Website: home-depot
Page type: customer-info-address
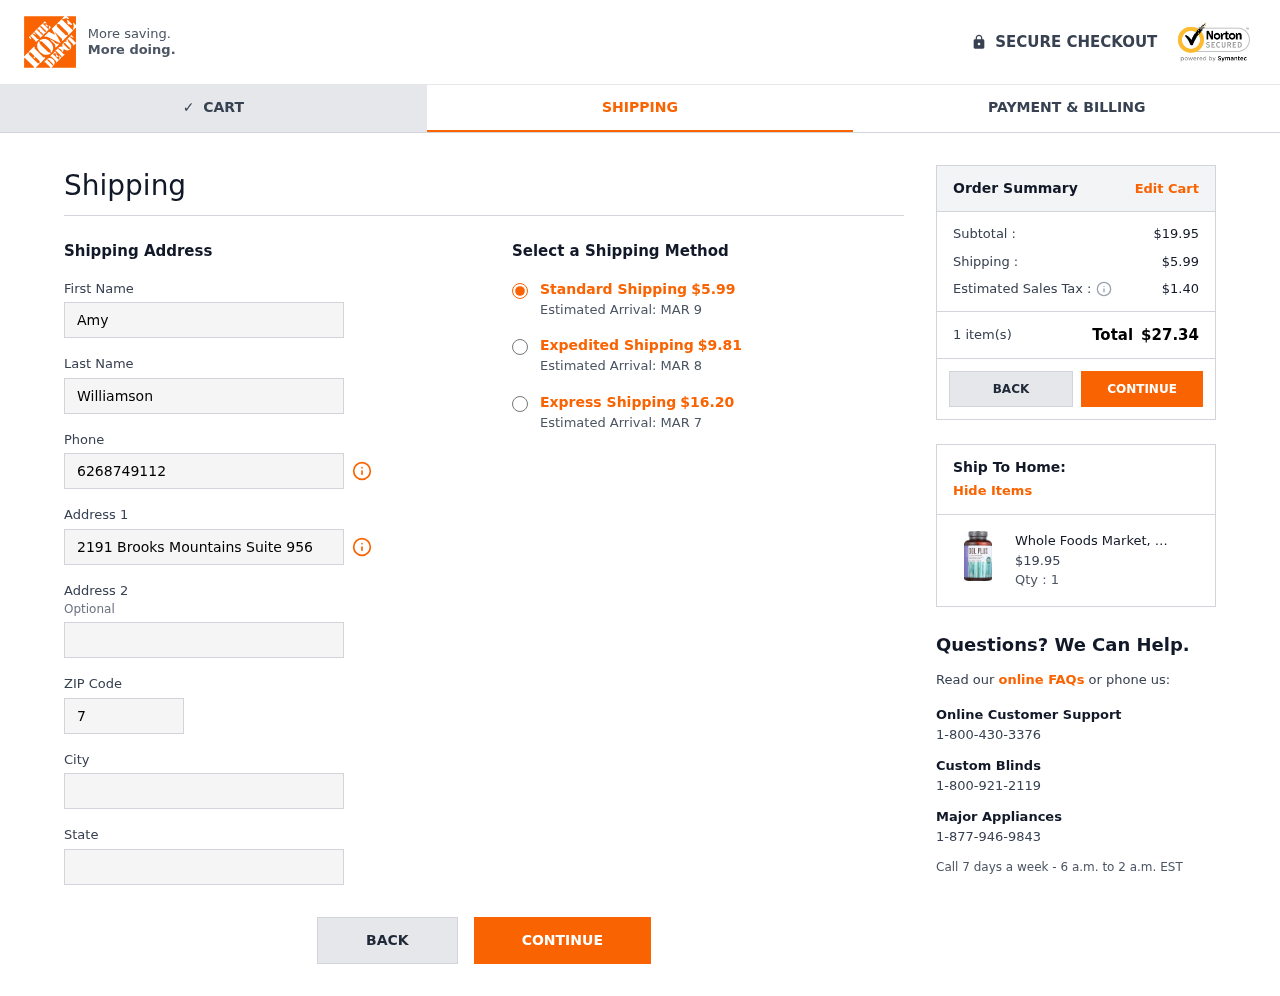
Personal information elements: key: PII_CITY
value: Fordfort
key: PII_FIRSTNAME
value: Amy
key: PII_LASTNAME
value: Williamson
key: PII_PHONE
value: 6268749112
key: PII_POSTCODE
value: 72467
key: PII_STATE
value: New Jersey
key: PII_STREET
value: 2191 Brooks Mountains Suite 956
Product elements: key: PRODUCT1_NAME
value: Whole Foods Market, DGL Plus, 100 ct
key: PRODUCT1_PRICE
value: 19.95
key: PRODUCT1_QUANTITY
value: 1
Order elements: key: ORDER_SHIPPING_COST
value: $5.99
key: ORDER_DELIVERY_DATE
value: Estimated Arrival: MAR 9
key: ORDER_SHIPPING_COST_EXPEDITED
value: $9.81
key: ORDER_DELIVERY_DATE_EXPEDITED
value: Estimated Arrival: MAR 8
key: ORDER_SHIPPING_COST_EXPRESS
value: $16.20
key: ORDER_DELIVERY_DATE_EXPRESS
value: Estimated Arrival: MAR 7
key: ORDER_SUBTOTAL
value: $19.95
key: ORDER_TAX
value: $1.40
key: ORDER_NUM_ITEMS
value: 1 item(s)
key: ORDER_TOTAL
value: $27.34